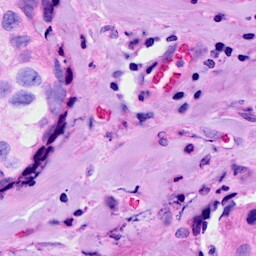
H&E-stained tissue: Breast